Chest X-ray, AP view. Patient: 35 years old, sex M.
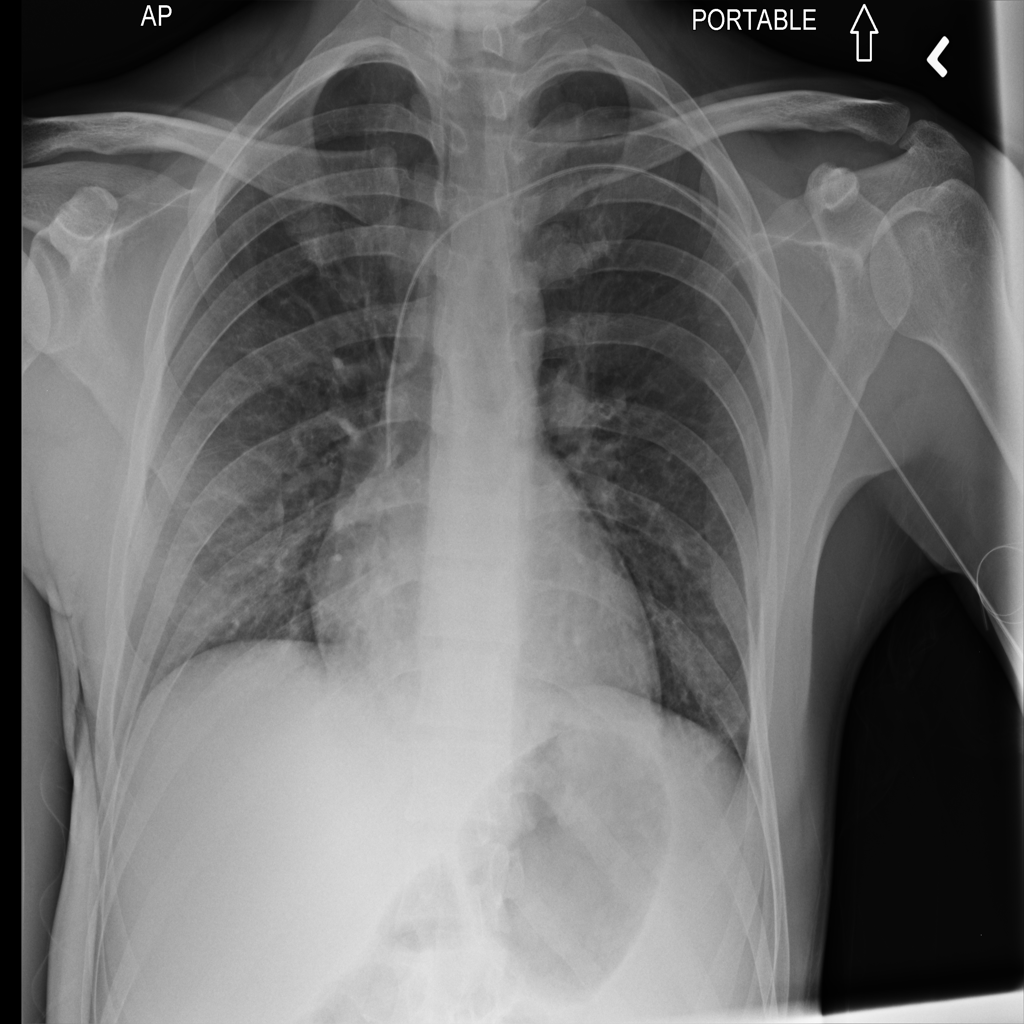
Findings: No Finding